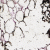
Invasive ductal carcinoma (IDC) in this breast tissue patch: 0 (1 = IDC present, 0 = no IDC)